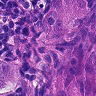
Metastatic tissue present: yes